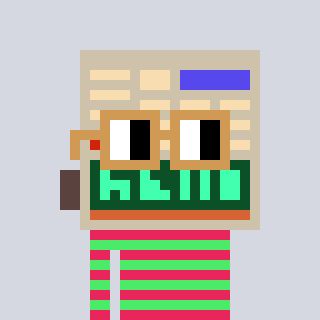
a pixel art character with square brown glasses, a calculator-shaped head and a teal-colored body on a cool background